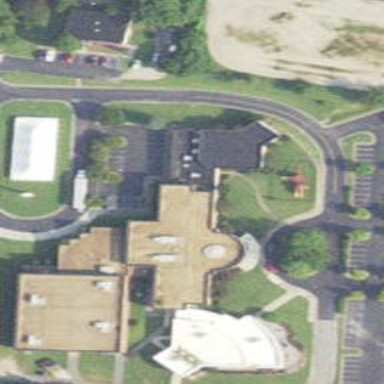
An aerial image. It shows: Building serving as place of worship.